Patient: sex M, age 62
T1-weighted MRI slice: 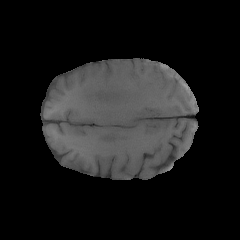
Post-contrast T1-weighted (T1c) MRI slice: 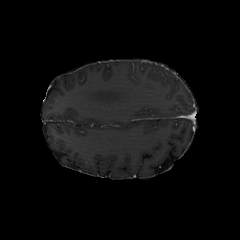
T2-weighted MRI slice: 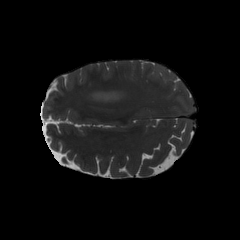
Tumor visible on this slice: yes
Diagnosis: Glioblastoma, IDH-wildtype
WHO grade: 4